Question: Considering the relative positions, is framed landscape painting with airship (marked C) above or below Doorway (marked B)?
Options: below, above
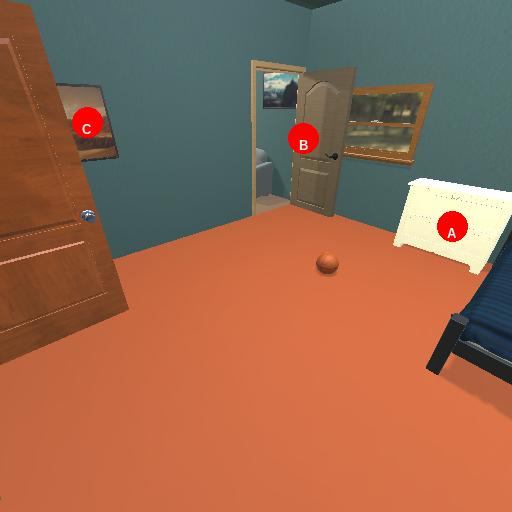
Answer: below